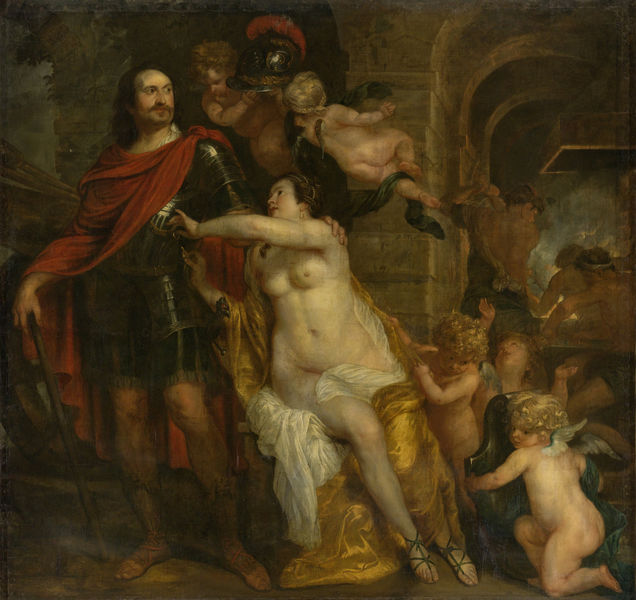
Titel: Mars ontvangt de wapens van Venus en Vulcanus: allegorie
Künstler: Thomas Willeboirts Bosschaert
Standort: Amsterdam
Institution: Rijksmuseum
Schlagwörter: angriff, flügel, mann, nackt, umhang, frau, rot, tuch, bart, gold, kind, engel, putte, stab, sandalen, entblösst, nacktheit, schwert, helm, ritter, entführung, nackte frau, hellenismus, entblösstheit